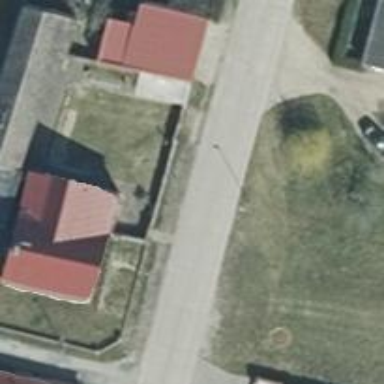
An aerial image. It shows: Residential road with concrete surface and no sidewalks.